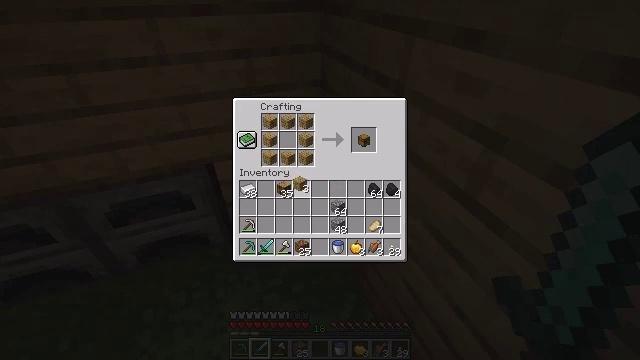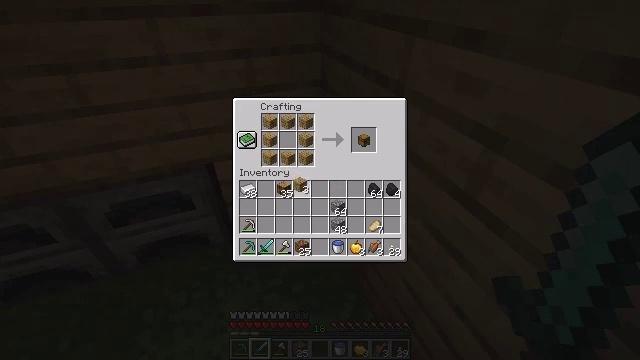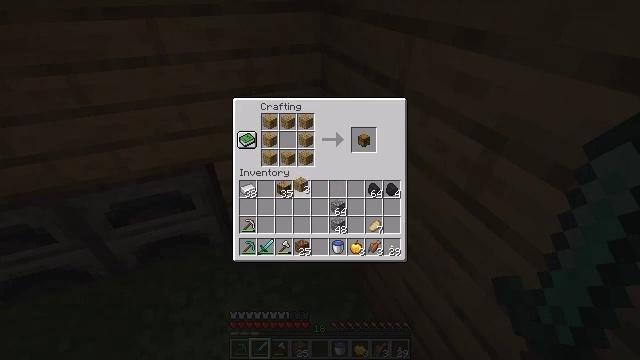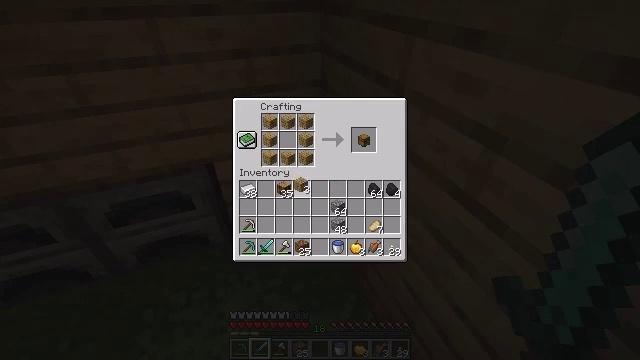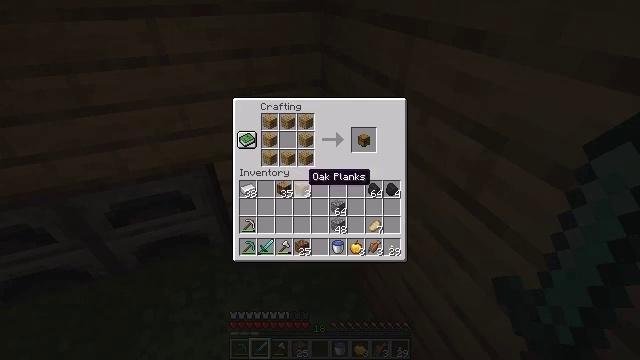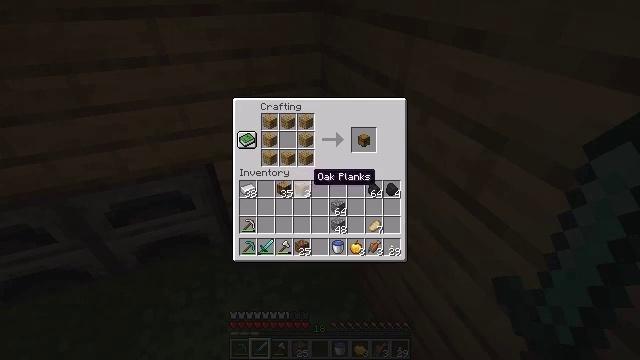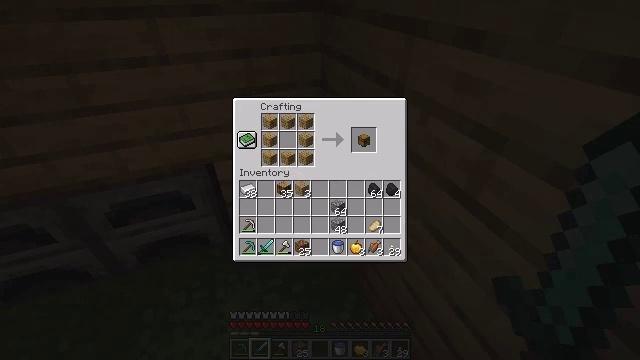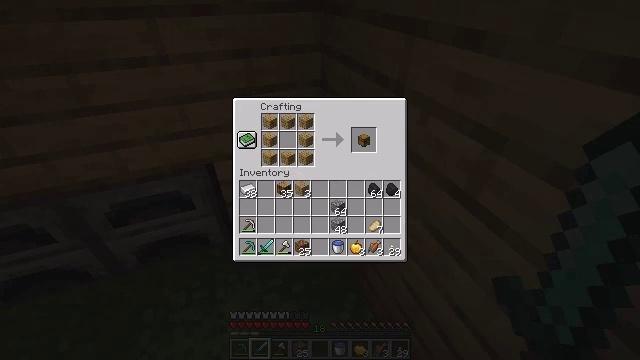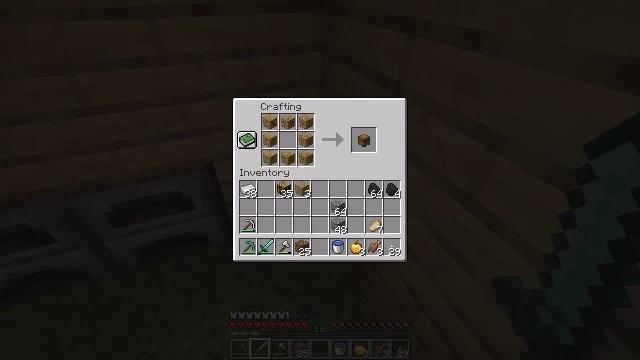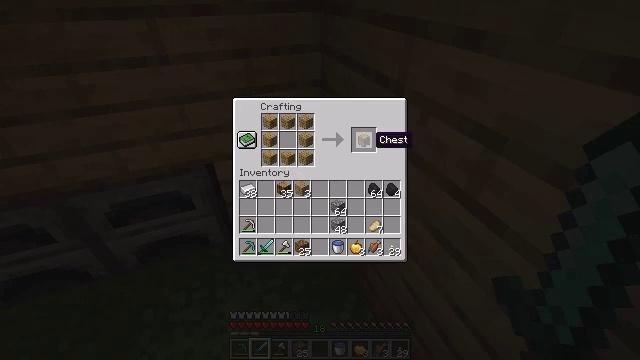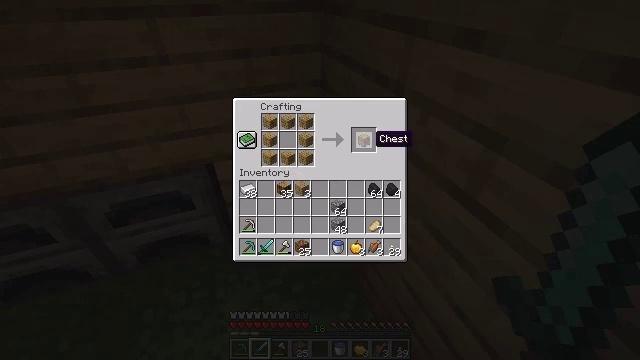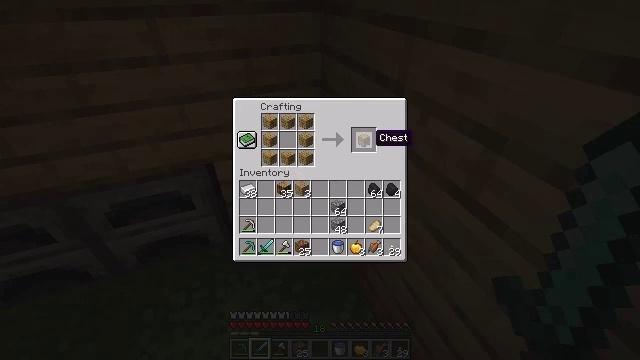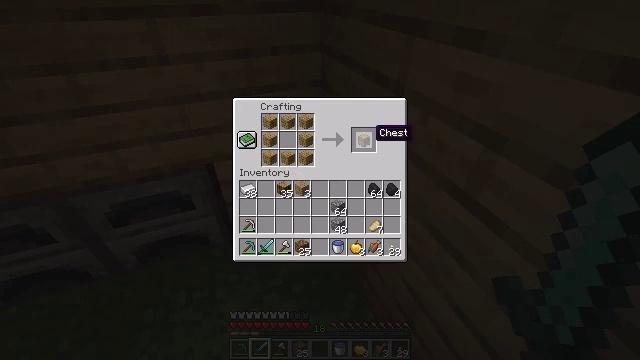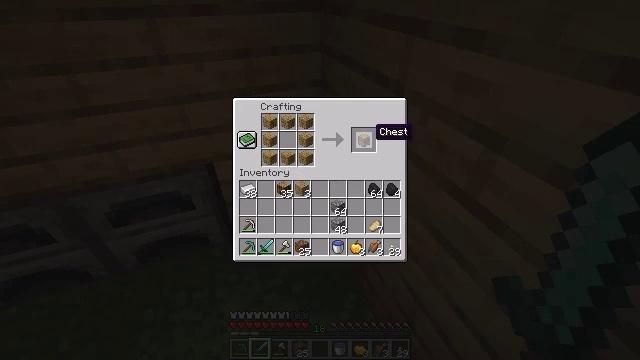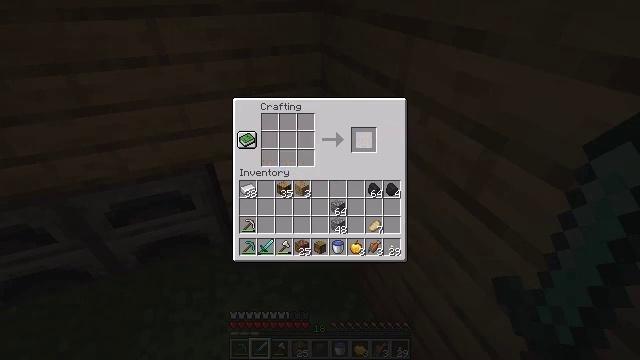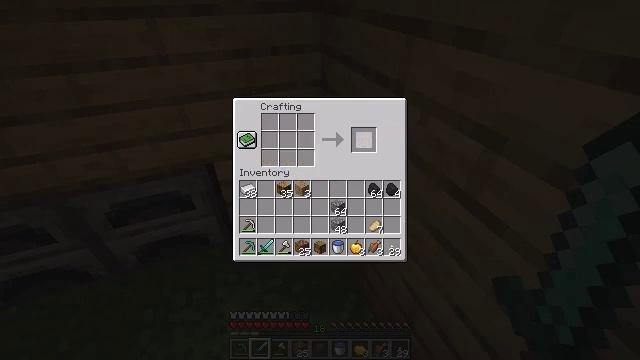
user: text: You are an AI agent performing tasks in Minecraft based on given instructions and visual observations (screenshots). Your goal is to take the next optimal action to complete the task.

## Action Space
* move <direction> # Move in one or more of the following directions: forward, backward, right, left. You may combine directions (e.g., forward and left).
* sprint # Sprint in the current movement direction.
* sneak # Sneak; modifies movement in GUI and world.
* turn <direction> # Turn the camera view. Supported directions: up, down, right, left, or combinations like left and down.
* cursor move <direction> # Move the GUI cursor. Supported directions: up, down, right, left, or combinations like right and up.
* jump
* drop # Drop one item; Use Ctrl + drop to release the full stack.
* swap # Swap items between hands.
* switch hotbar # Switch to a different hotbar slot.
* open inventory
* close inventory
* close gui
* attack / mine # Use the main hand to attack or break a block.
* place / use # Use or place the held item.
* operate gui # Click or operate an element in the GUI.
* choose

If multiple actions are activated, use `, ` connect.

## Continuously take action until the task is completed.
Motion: motion action
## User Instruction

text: Get a chest by crafting it in the crafting table.
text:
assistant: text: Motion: no_op
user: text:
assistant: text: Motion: operate gui
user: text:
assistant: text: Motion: operate gui
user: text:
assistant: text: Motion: no_op
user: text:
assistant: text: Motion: no_op
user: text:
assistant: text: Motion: cursor move right and up
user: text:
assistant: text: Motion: sneak, cursor move right and up
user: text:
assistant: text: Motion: sneak, cursor move right and up
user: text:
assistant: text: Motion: sneak
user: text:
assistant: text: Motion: sneak
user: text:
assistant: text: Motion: sneak
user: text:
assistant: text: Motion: sneak
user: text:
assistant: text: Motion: sneak
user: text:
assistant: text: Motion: sneak, operate gui
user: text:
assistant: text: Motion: sneak, operate gui
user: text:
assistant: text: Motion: sneak, operate gui
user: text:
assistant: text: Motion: sneak
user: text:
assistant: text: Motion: sneak
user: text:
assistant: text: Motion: no_op